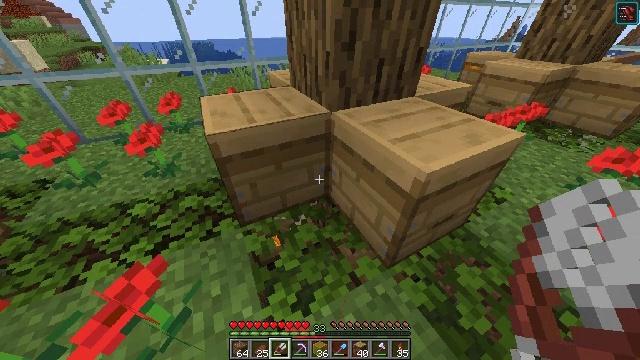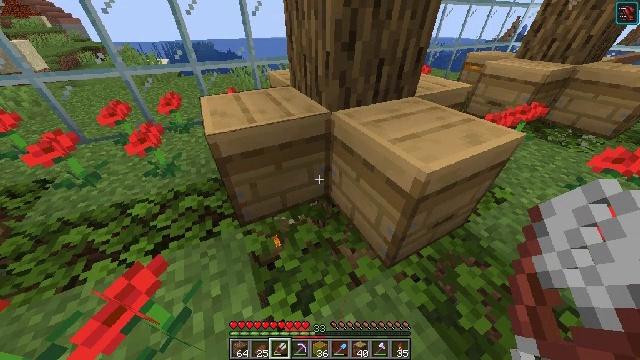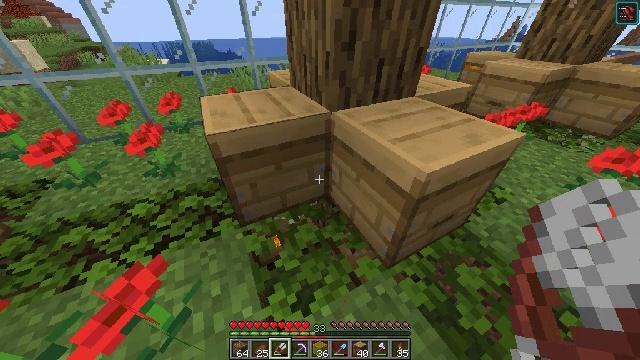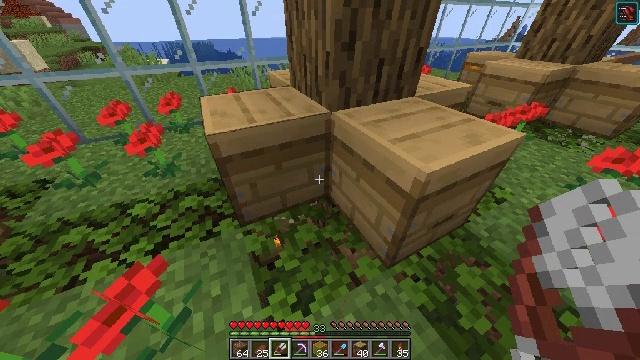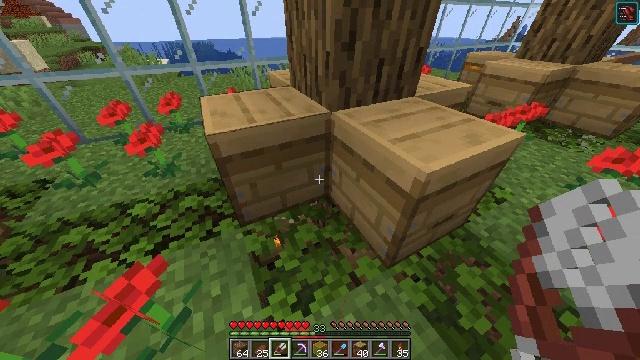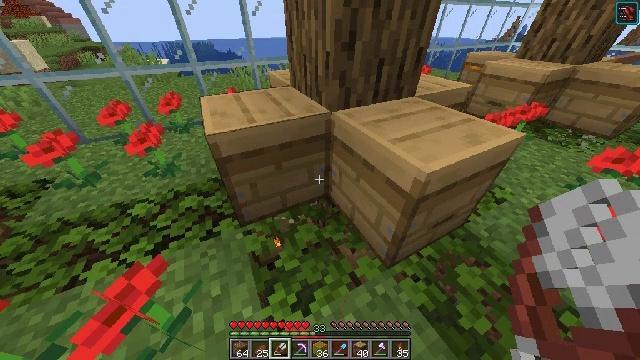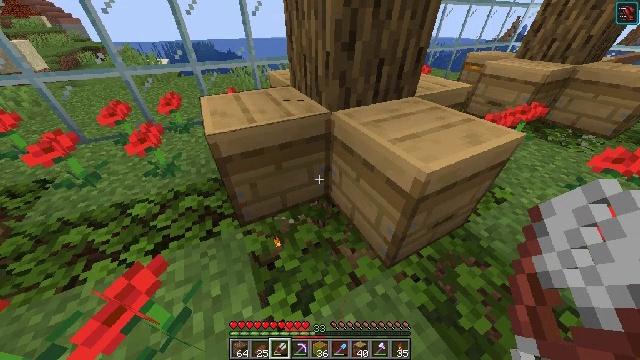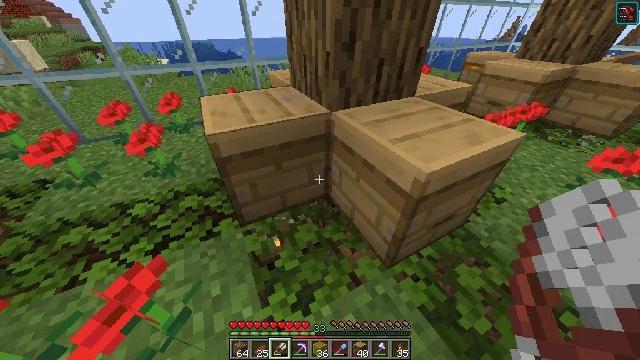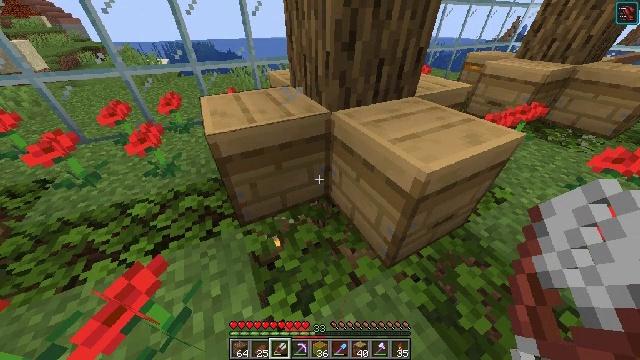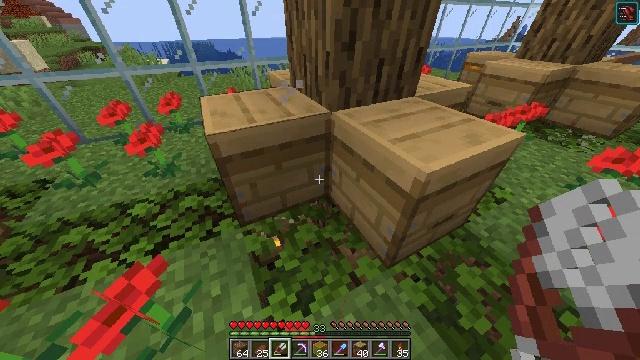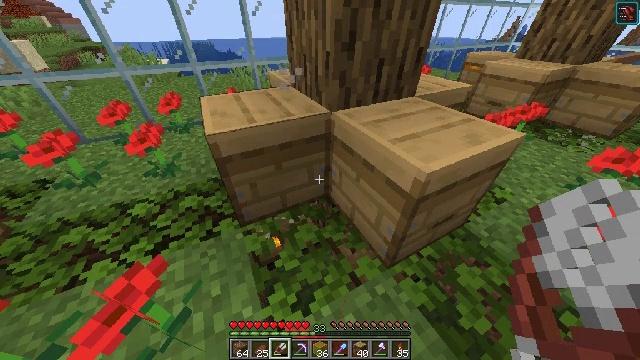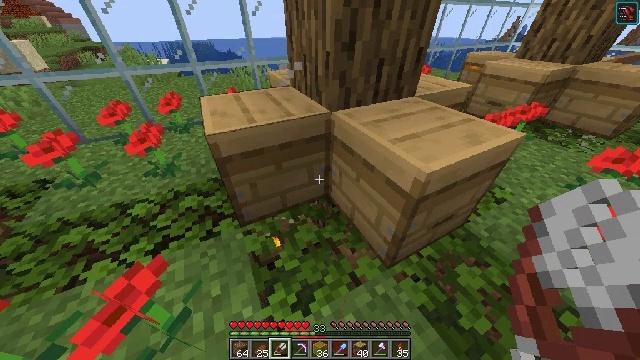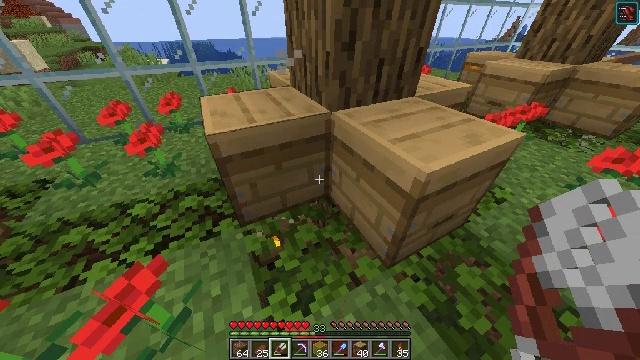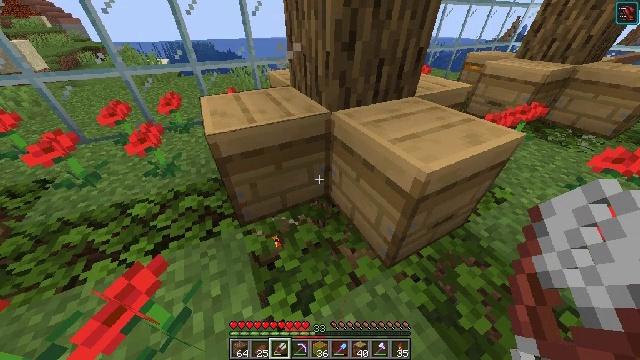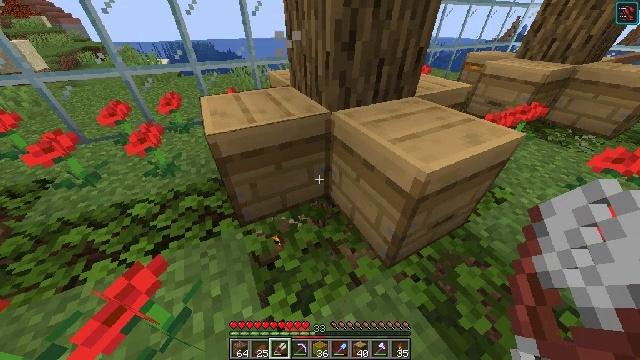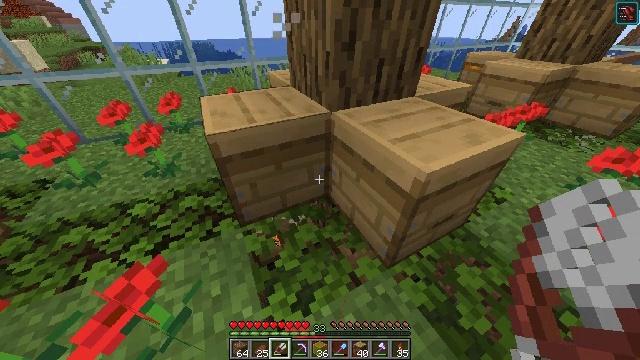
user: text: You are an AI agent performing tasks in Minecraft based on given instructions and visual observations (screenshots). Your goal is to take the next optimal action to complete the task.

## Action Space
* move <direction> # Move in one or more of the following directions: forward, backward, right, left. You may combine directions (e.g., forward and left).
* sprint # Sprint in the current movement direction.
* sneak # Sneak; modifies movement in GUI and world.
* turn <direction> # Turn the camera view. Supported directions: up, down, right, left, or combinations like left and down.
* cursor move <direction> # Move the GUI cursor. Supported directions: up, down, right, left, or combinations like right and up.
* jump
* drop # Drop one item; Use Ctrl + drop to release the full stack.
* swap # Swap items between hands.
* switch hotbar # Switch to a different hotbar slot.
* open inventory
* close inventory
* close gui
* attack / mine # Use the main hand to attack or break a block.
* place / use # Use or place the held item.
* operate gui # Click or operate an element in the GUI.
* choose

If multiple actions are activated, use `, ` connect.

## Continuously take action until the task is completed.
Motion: motion action
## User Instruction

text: Use 4 honeycombs to craft a honeycomb block.
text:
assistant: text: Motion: attack / mine
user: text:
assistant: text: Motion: attack / mine
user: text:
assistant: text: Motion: attack / mine
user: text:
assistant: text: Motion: attack / mine
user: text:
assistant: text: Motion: attack / mine
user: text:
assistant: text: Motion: attack / mine
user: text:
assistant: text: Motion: attack / mine
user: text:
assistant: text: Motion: attack / mine
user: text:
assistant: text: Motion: attack / mine
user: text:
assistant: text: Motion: attack / mine
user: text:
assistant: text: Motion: attack / mine
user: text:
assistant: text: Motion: attack / mine
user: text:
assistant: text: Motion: attack / mine
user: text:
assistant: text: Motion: attack / mine
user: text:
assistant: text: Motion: attack / mine
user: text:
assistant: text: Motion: attack / mine
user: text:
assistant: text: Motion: attack / mine
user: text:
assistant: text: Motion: attack / mine
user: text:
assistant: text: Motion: attack / mine
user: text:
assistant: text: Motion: attack / mine
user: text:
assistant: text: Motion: attack / mine
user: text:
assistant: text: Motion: attack / mine
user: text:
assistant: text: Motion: attack / mine
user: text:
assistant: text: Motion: attack / mine
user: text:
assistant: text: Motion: attack / mine
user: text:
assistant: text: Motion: attack / mine
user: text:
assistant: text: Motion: attack / mine
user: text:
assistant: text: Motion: attack / mine
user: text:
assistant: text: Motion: attack / mine
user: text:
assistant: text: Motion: attack / mine